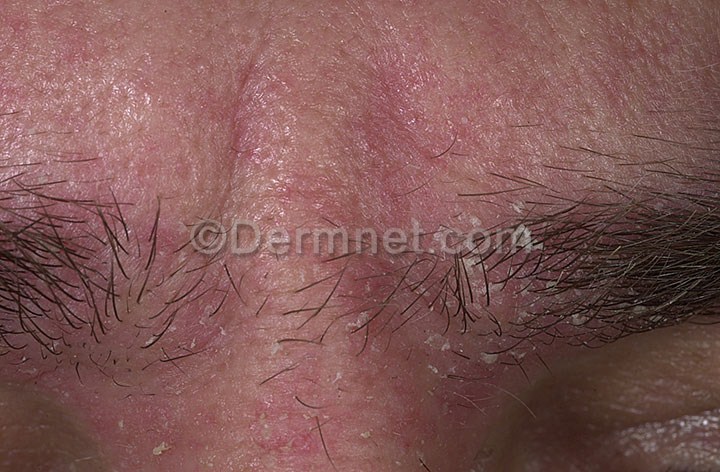
Disease: Psoriasis pictures Lichen Planus and related diseases